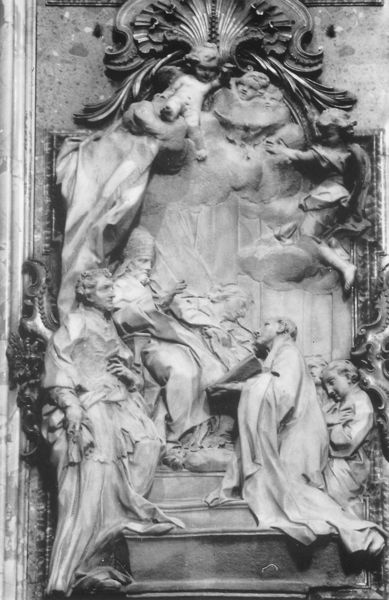
Titel: Die Approbation der Ordensregel durch Paul III.
Künstler: Angelo de Rossi
Standort: Rom, Il Gesù, Altar des Hl. Ignazio (EU - I - Latium)
Schlagwörter: gott, himmel, mann, schatten, umhang, wolken, menschen, grau, köpfe, marmor, männer, schwarz, weiss, wolke, ornament, wand, barock, bibel, falten, gesicht, mensch, rahmen, stein, kirche, figur, gewand, haare, kind, rokoko, fliegen, kinder, engel, relief, figuren, treppe, treppen, könig, papst, thron, stufen, faltenwurf, podest, foto, fotografie, buch, religion, strahlen, fliegend, beten, gebet, fries, kniend, segnen, mönch, heiliger, tiara, volute, heilige, muschel, fresko, lesend, plage, kriche, apostel, altertum, balg